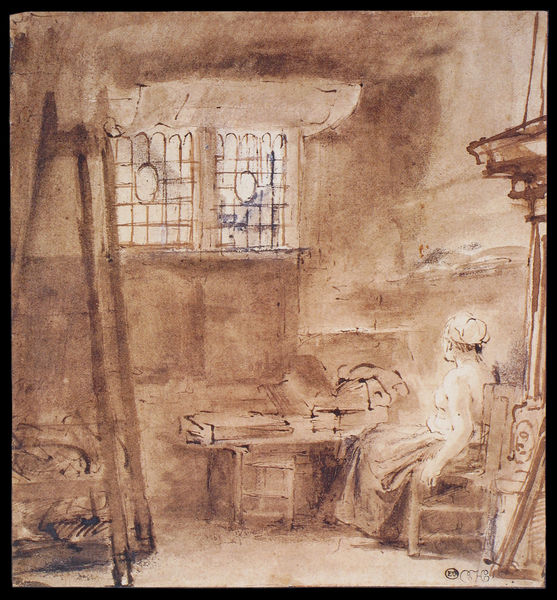
Titel: Rembrandts Atelier mit einem Modell
Künstler: Harmensz van Rijn Rembrandt
Institution: Oxford, Ashmolean Museum
Schlagwörter: feder, sitzen, braun, fenster, frau, rücken, stuhl, tisch, zeichnung, haube, rock, arm, mensch, rembrandt, stein, signatur, gitter, figur, sitzend, kamin, bücher, schreibtisch, modell, kaminsims, mauer, sepia, leiter, kopftuch, atelier, maler, staffelei, keller, laviert, tusche, künstler, stempel, tinte, gefängnis, kerker, zelle, vergittert, dreck, federzeichnung, tuschezeichnung, lavur, verlies, souterrain, armselig, trock